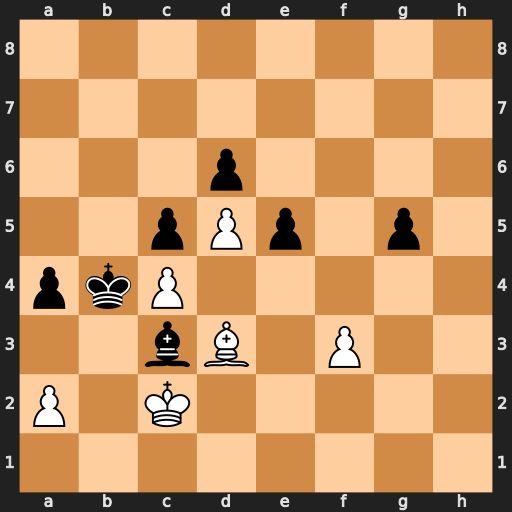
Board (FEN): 8/8/3p4/2pPp1p1/pkP5/2bB1P2/P1K5/8
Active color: w
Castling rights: -
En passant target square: -
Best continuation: a3+ Kxa3 Kxc3